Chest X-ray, PA view. Patient: 51 years old, sex F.
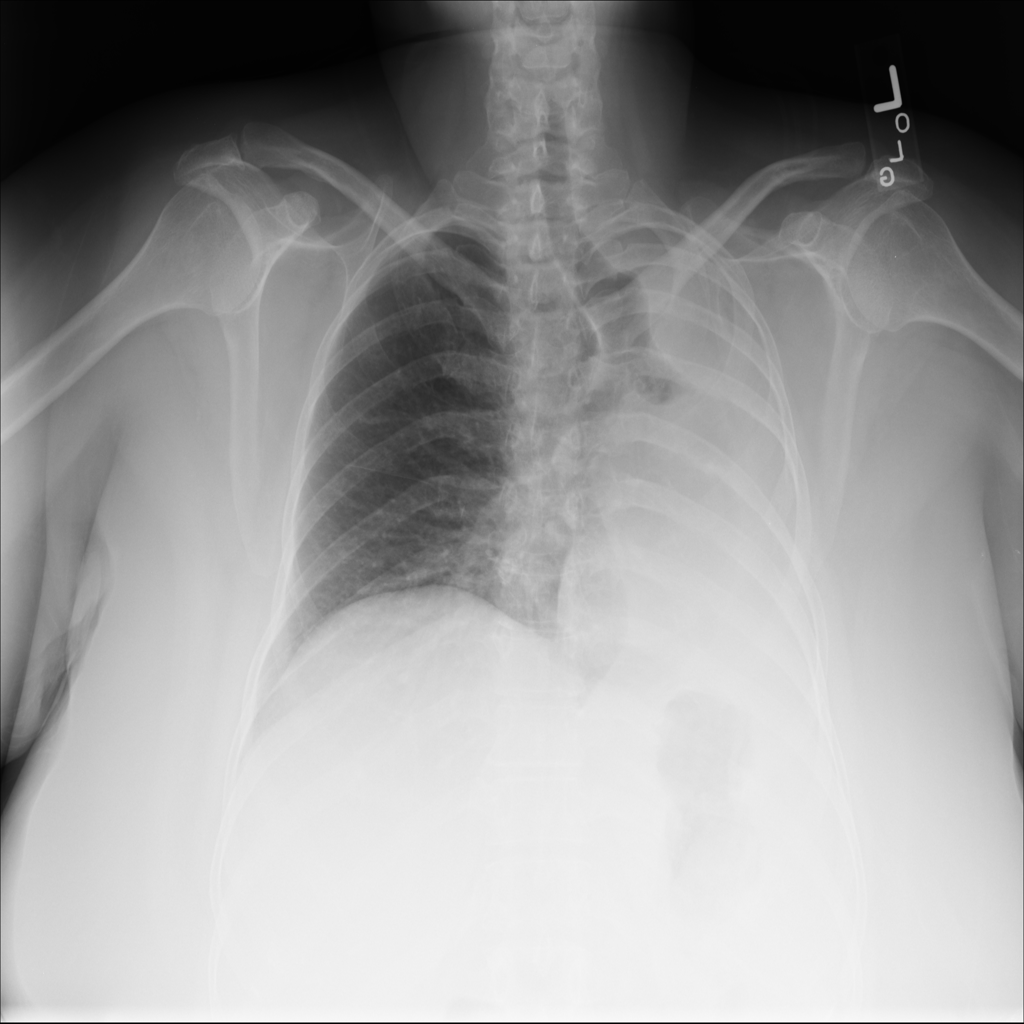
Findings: No Finding